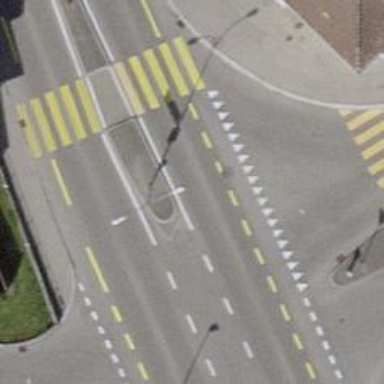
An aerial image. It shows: Primary highway with separate soft lane for cyclists. The asphalt surface is accompanied by sidewalk.